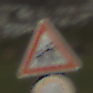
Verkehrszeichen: KinderRechts
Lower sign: VerbotUeberholenEinspurigeFahrzeuge
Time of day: MorningAfternoon
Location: Outdoor (Suburban)
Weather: PartlyCloudy
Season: NotSpecified
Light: Natural